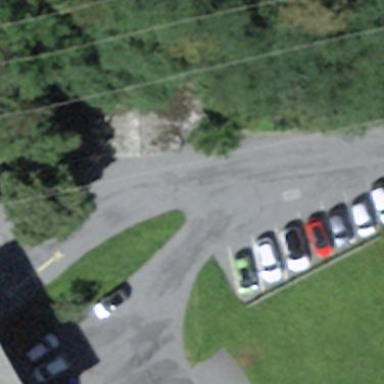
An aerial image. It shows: Street-side parking area.